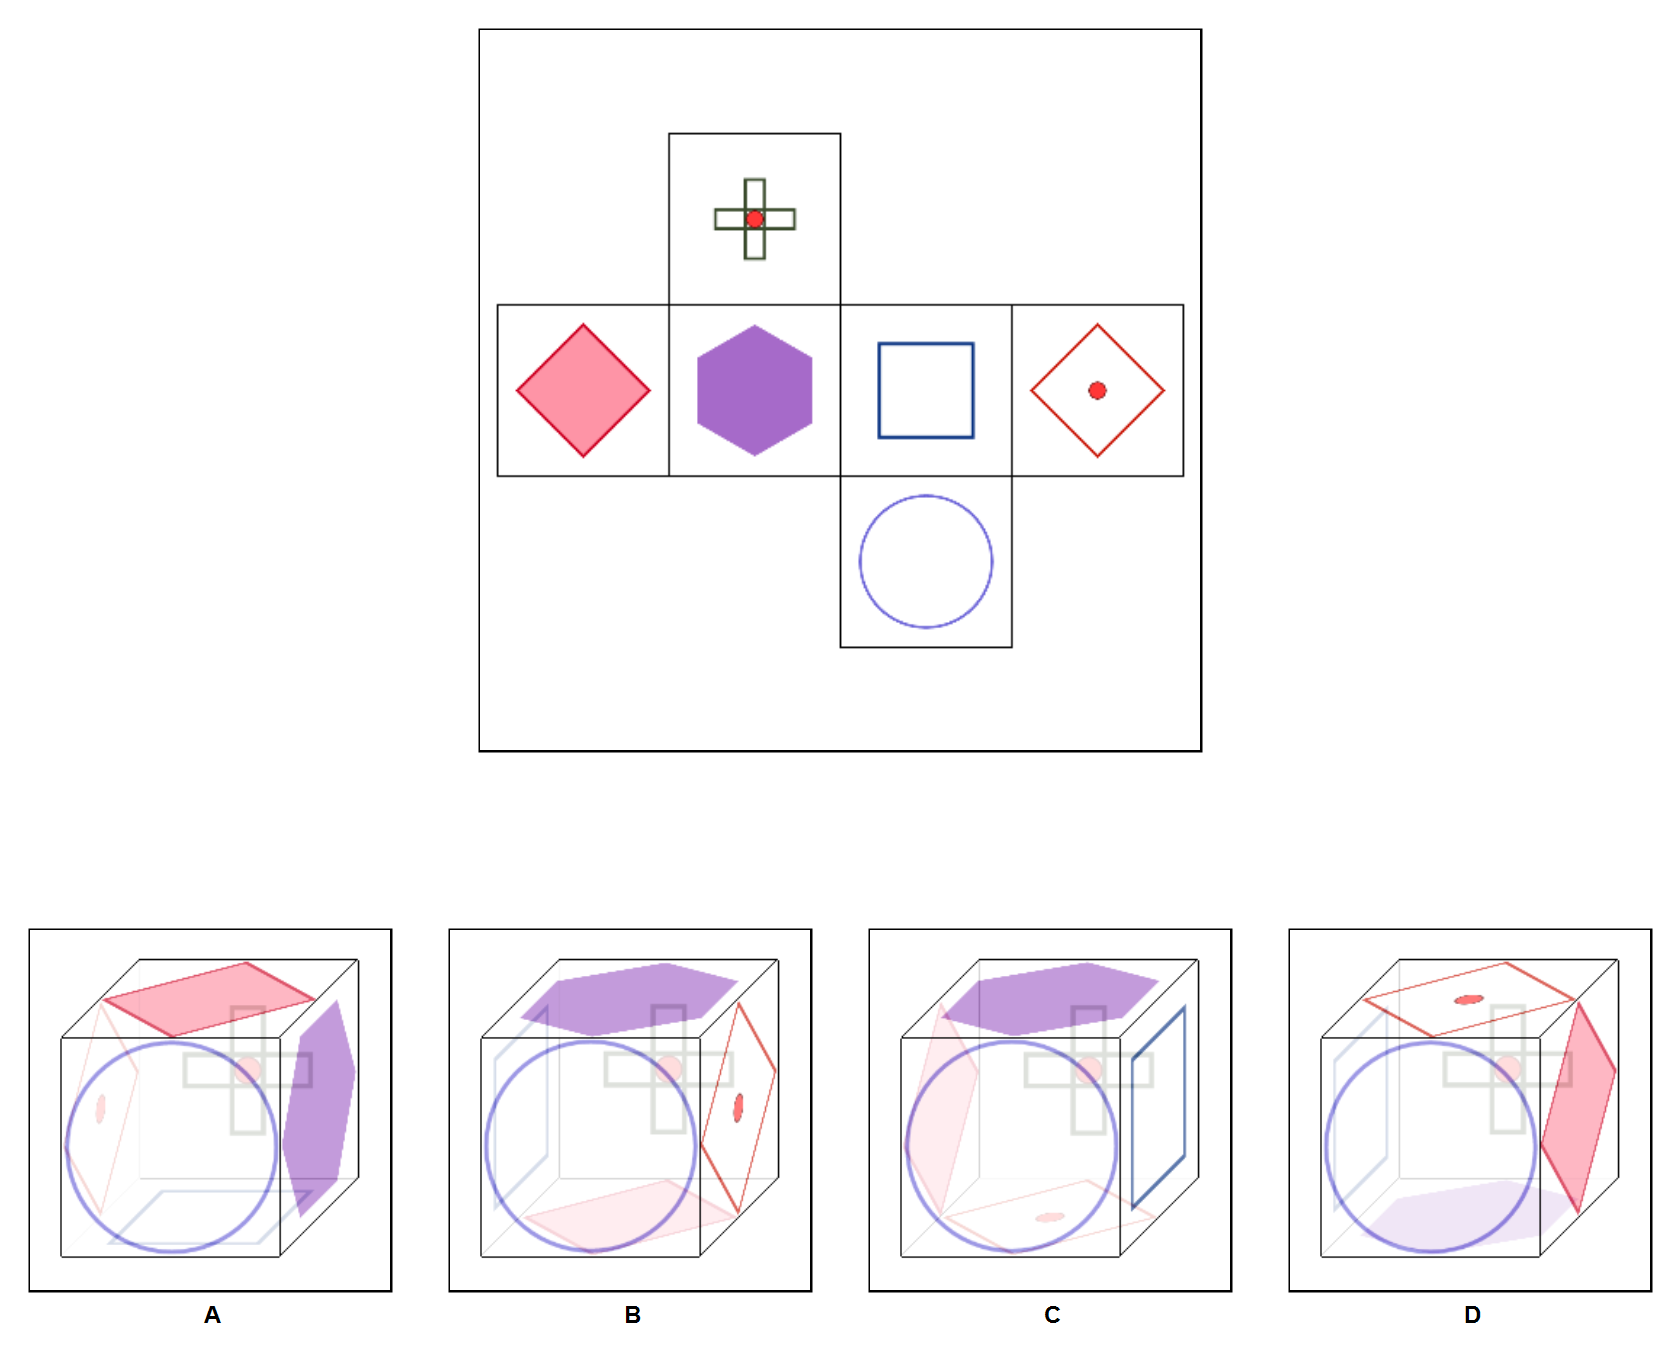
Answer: B